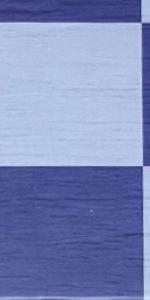
Label: Empty